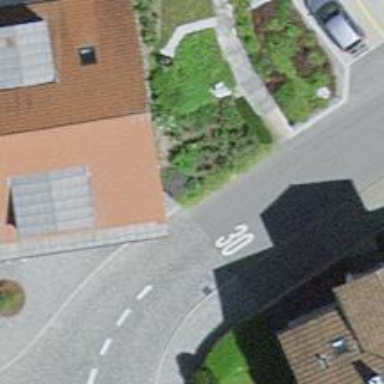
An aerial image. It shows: Street cabinet meant for power infrastructure.